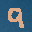
Label: 9